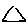
Label: triangle